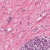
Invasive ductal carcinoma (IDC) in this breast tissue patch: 0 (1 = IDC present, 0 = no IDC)